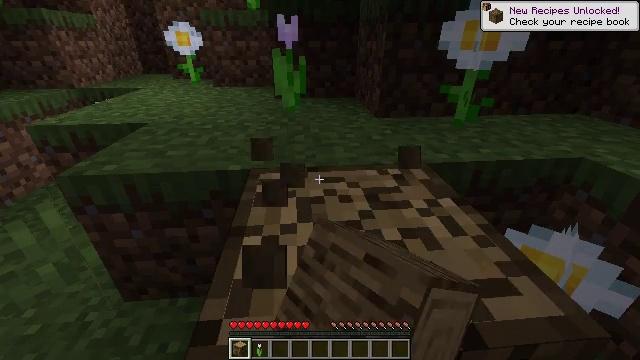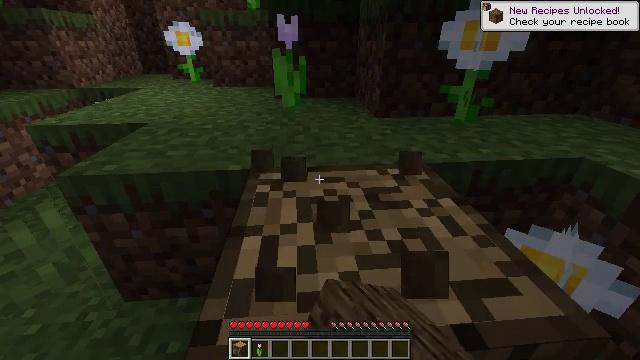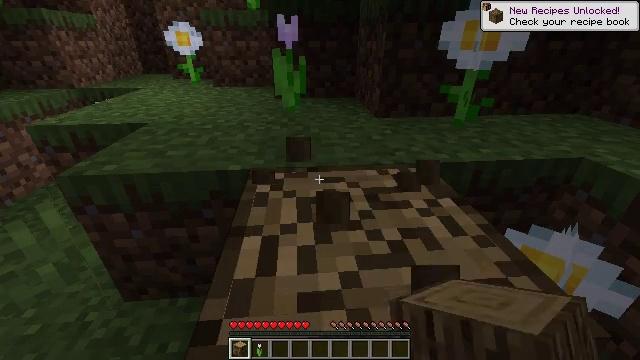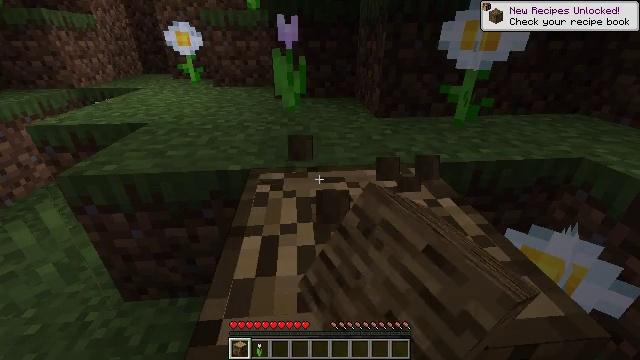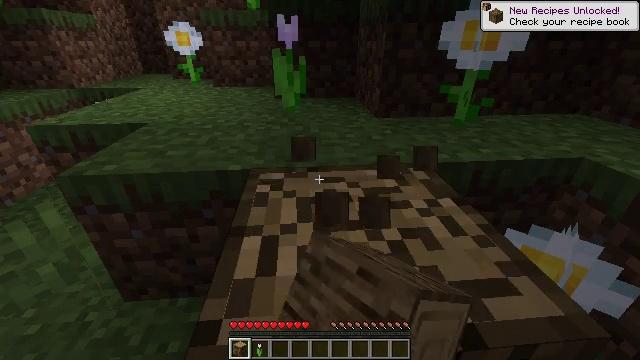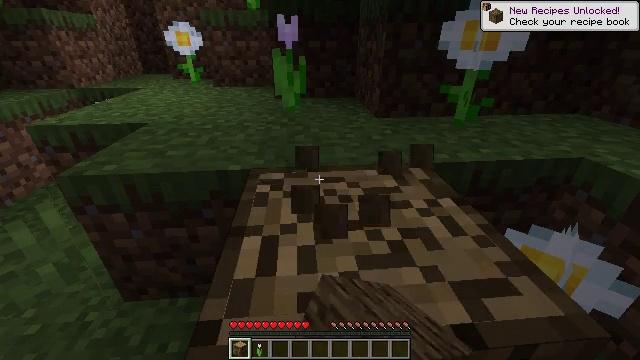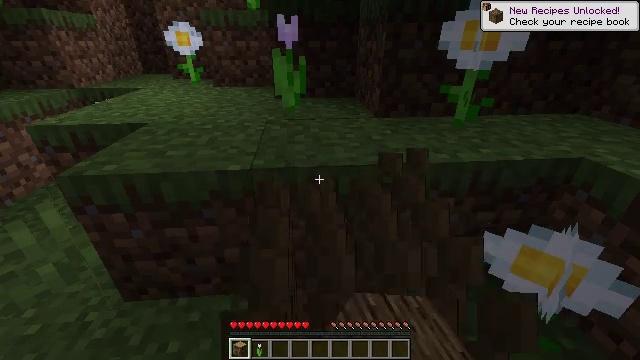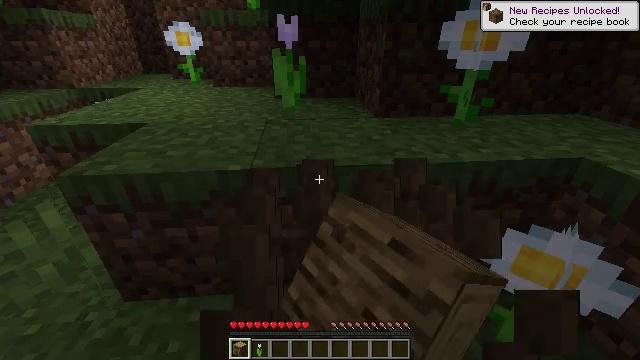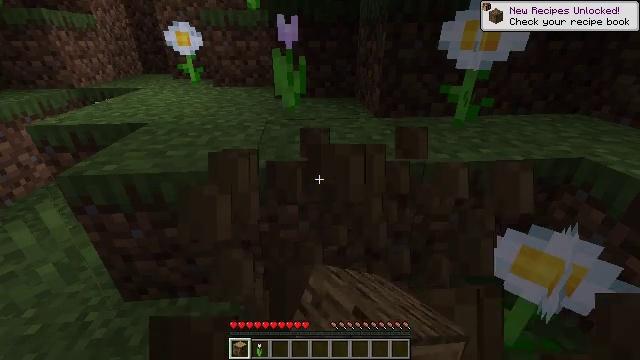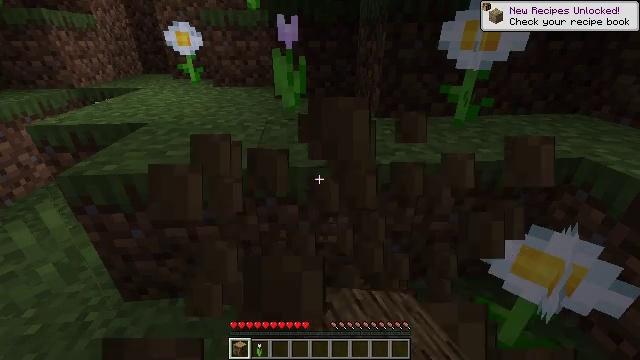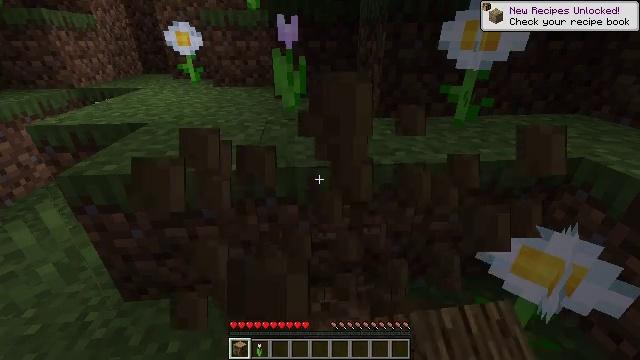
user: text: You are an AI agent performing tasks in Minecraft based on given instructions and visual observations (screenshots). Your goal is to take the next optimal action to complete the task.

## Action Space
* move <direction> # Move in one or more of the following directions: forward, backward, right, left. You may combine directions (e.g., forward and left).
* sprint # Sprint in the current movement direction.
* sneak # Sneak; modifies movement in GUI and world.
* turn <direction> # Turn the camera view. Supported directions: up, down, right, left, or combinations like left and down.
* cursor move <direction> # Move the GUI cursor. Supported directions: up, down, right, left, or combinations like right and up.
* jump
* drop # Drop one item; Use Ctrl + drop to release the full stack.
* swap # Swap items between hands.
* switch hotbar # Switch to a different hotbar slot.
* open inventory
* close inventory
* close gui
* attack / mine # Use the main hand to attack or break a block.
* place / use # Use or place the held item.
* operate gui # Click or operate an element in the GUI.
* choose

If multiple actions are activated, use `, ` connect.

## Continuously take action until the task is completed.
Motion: motion action
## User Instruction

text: Collect oak log for crafting.
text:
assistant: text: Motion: attack / mine
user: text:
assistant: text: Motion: attack / mine
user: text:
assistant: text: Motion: attack / mine
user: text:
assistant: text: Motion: attack / mine
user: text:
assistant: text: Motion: attack / mine
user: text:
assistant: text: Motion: attack / mine
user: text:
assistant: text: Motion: attack / mine
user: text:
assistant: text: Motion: attack / mine
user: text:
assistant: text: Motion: attack / mine
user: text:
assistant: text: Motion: attack / mine
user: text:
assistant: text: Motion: attack / mine